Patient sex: F
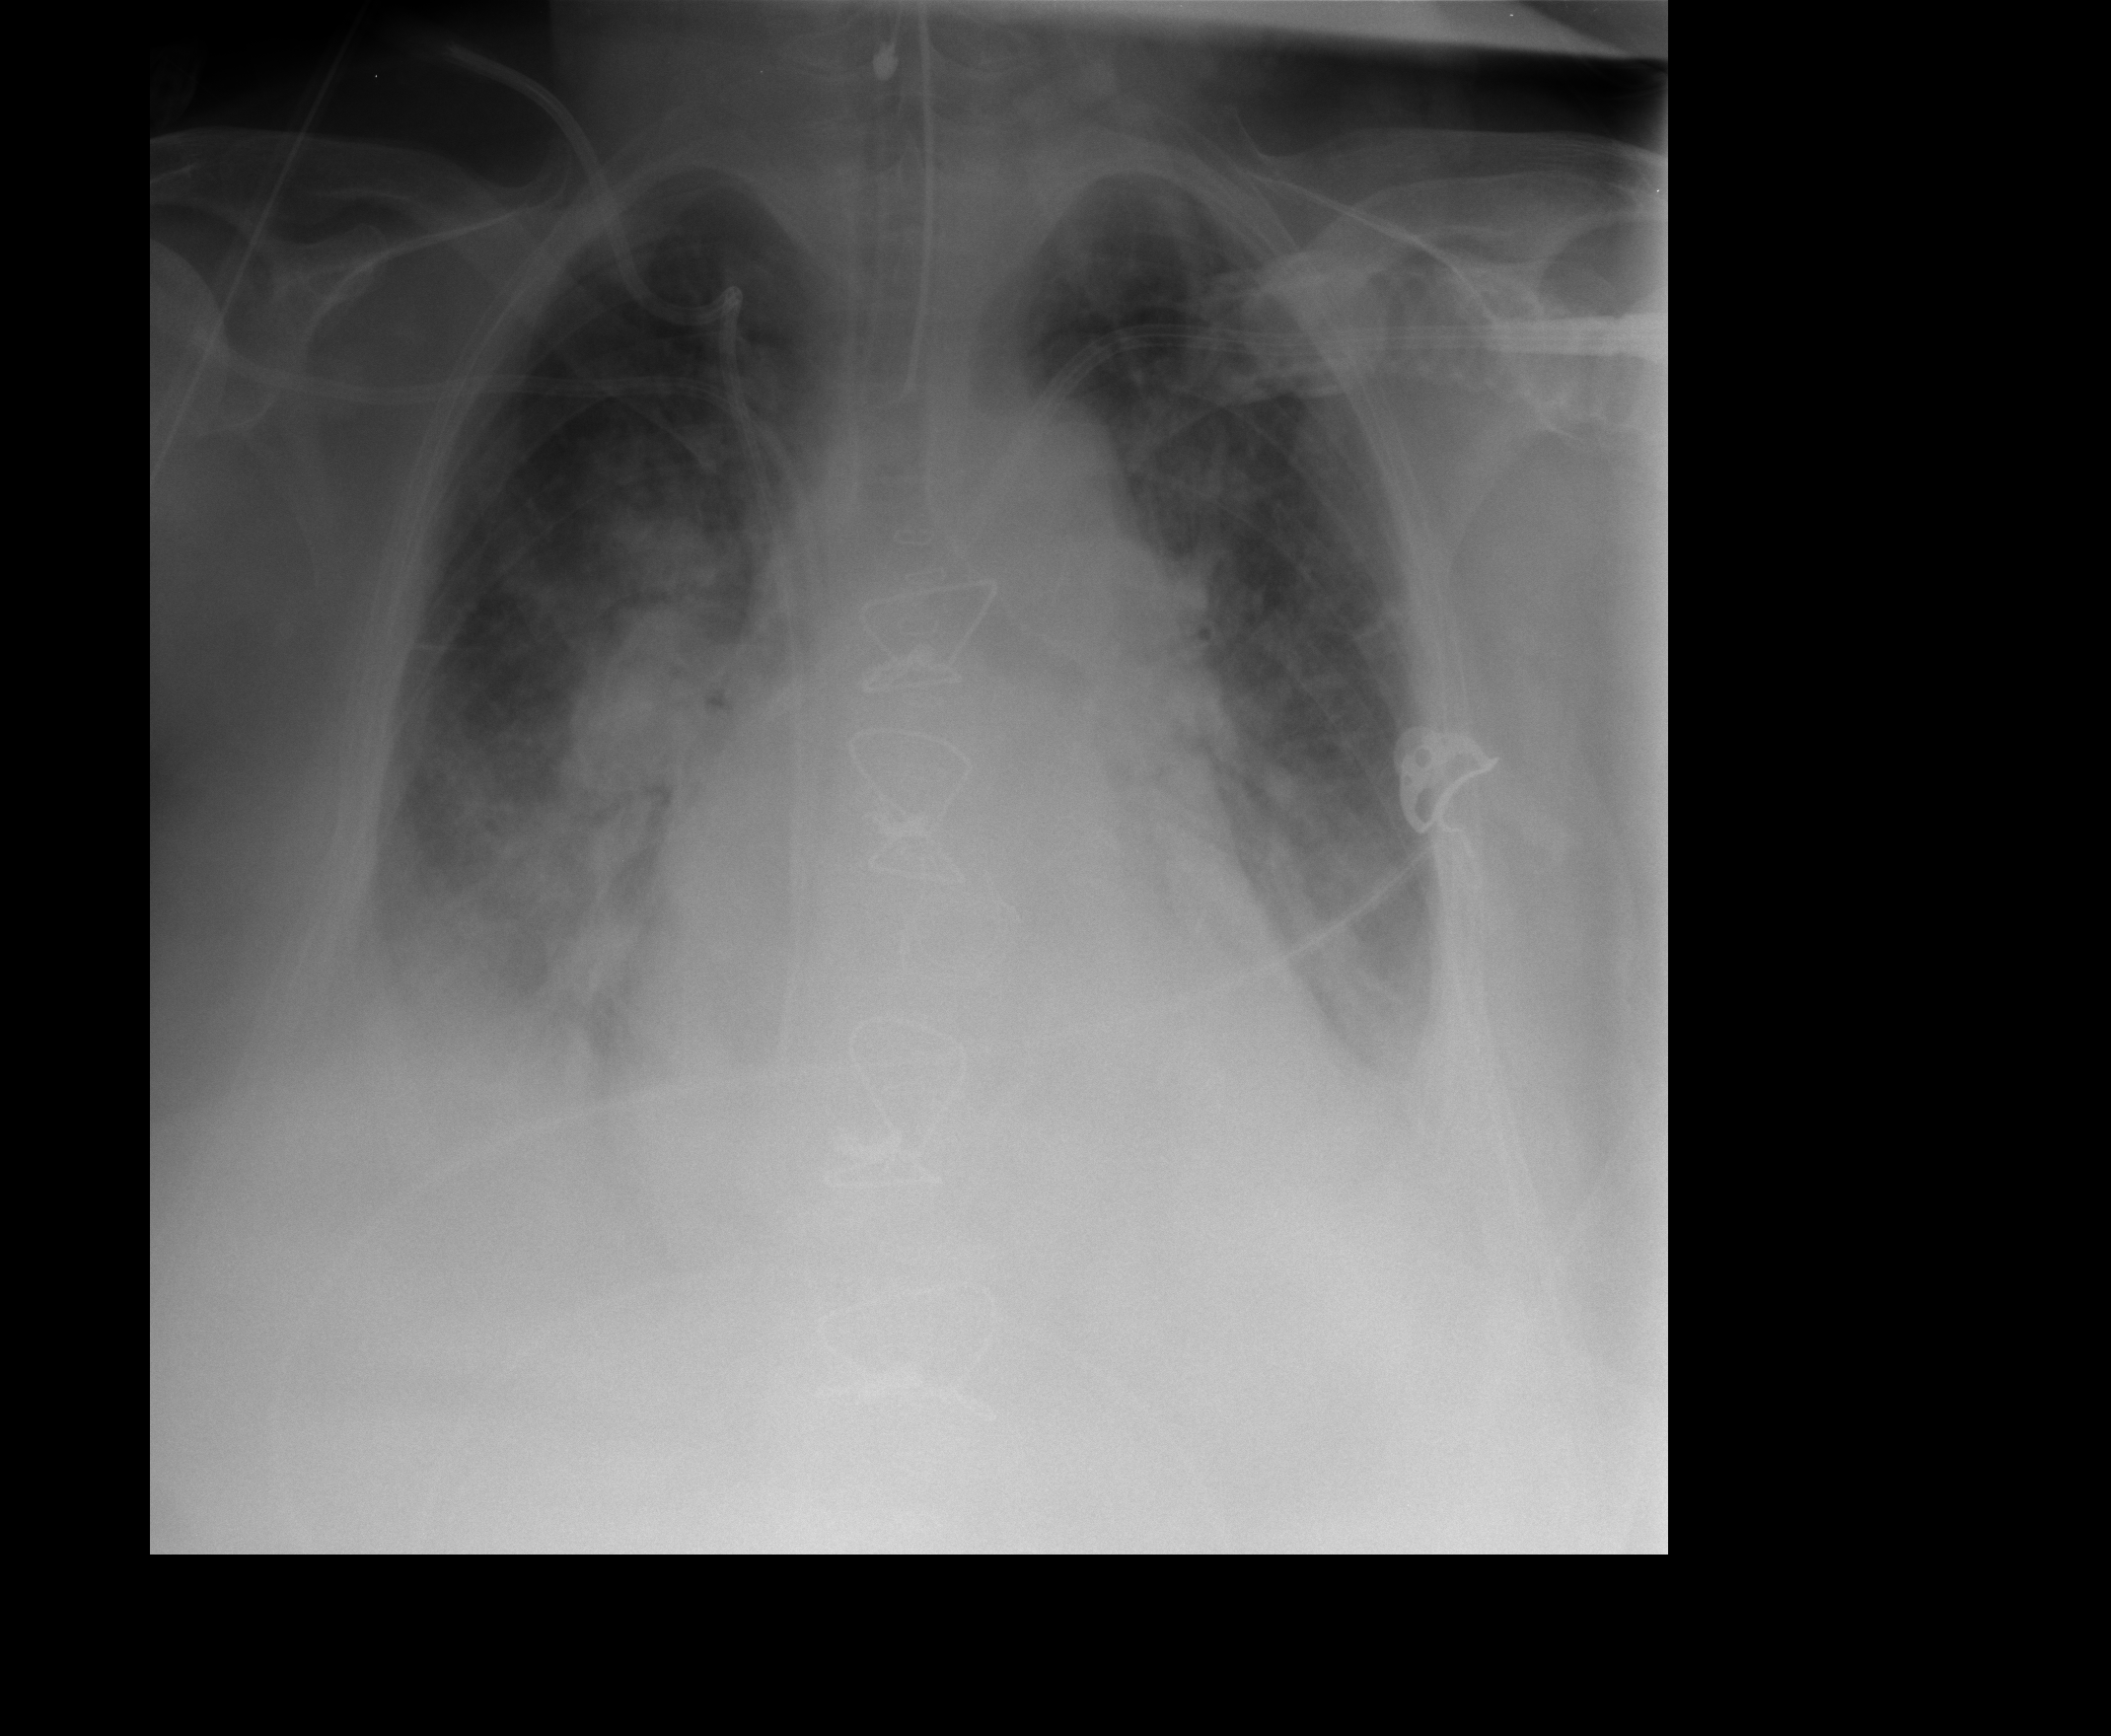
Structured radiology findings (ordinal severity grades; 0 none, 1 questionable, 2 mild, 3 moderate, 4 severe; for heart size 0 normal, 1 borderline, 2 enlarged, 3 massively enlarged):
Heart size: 3
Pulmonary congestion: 3
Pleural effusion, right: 2
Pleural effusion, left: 2
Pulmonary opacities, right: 2
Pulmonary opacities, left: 0
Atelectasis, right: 2
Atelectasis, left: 2